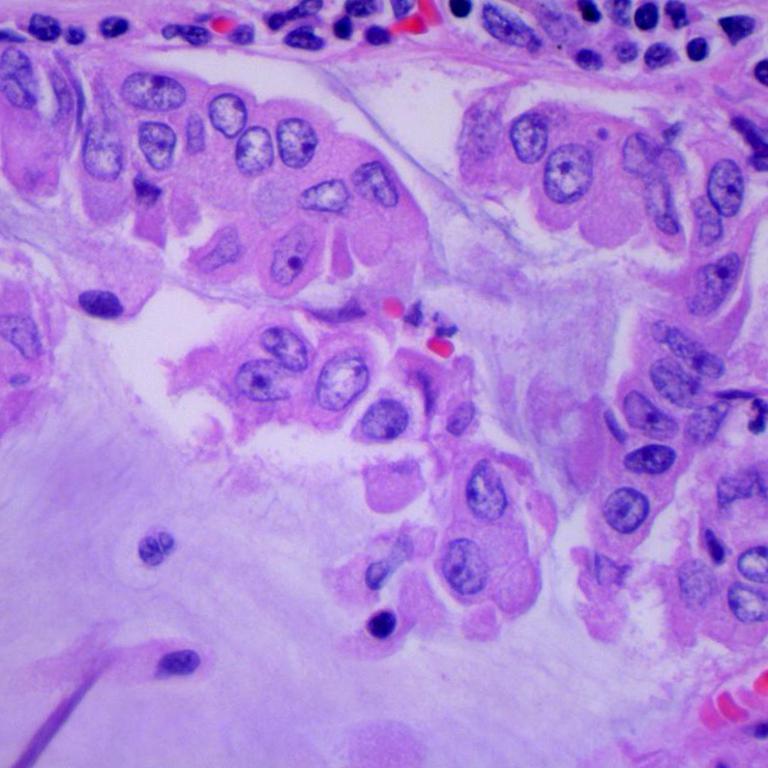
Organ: lung
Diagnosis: adenocarcinomas